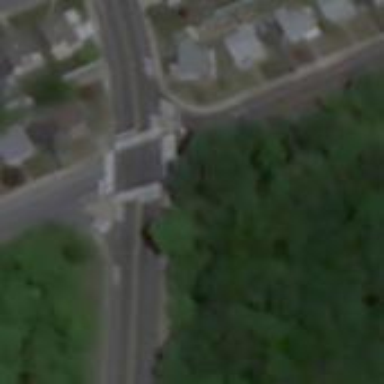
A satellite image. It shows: Marked crossing on the road.